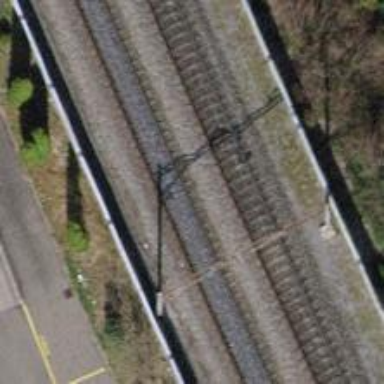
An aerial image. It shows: Railway track with contact lines for electrification.